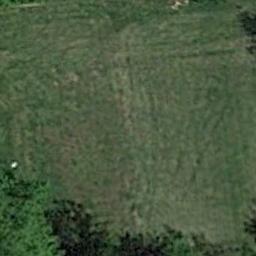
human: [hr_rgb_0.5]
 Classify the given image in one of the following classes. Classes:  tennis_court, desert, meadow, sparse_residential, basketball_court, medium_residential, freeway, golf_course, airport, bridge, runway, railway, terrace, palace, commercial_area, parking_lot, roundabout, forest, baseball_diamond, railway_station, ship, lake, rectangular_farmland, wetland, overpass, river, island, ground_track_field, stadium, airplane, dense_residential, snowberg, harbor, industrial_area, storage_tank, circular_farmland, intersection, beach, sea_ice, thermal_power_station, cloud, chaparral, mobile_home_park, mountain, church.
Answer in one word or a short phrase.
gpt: meadow